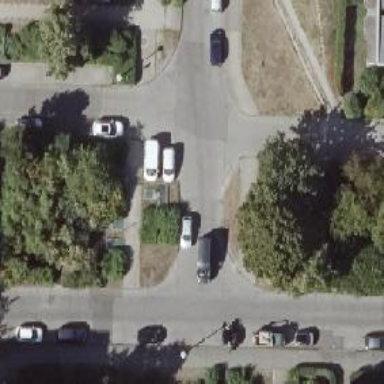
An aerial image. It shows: Concrete sidewalk along the footway.